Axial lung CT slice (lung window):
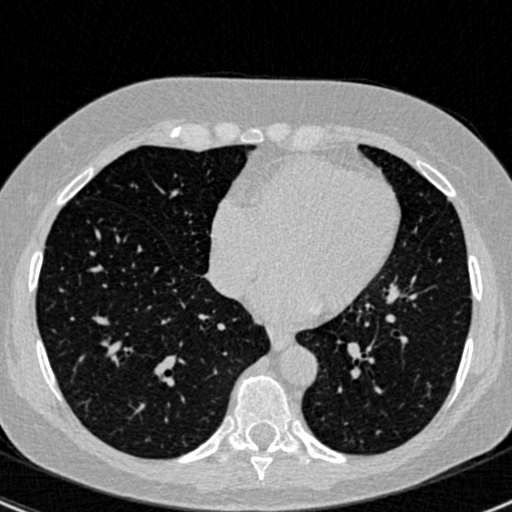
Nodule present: yes
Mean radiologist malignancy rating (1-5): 3.333